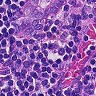
Metastatic tissue present: yes